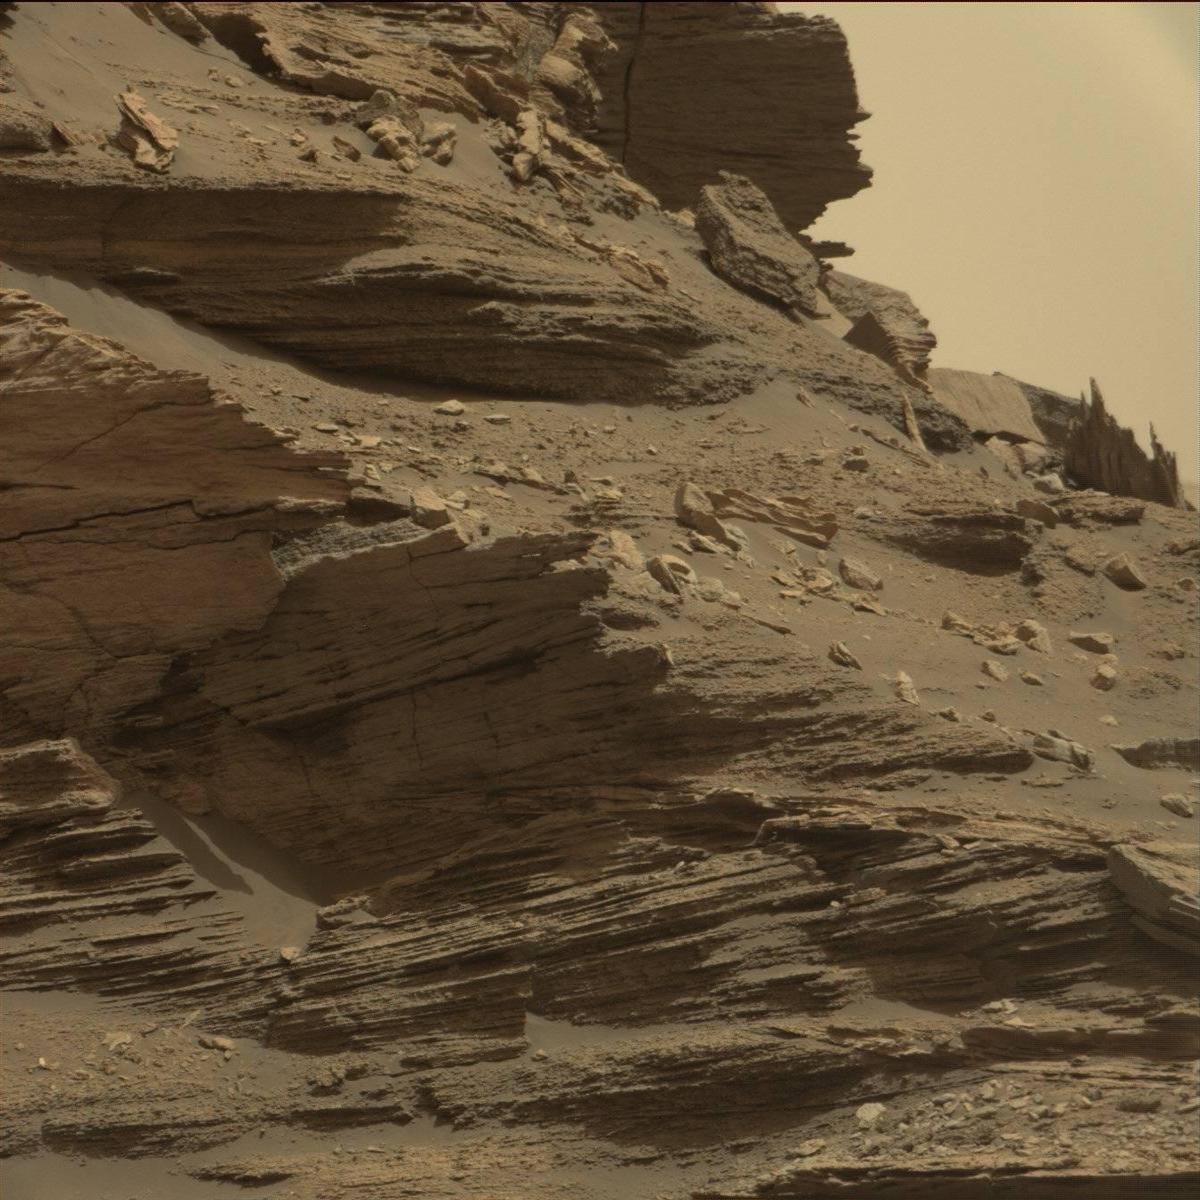
Terrain classes present: Bedrock, Sand / Soil, Sky